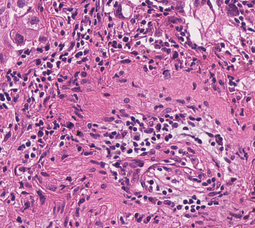
Tumor epithelial tissue: yes
Tumor-associated stroma tissue: yes
Normal tissue: no